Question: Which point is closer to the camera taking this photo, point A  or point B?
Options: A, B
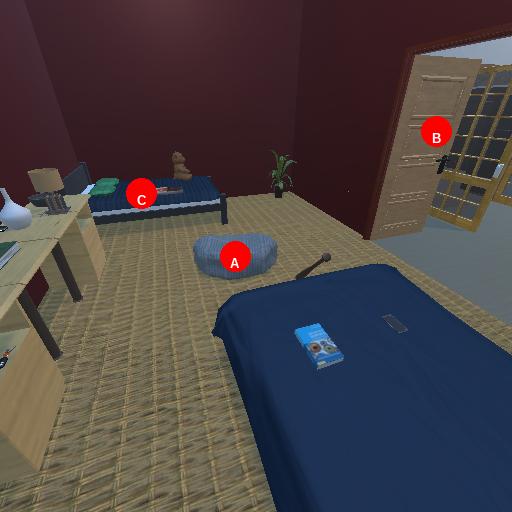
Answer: A